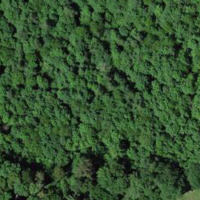
EUNIS habitat code: 41
Species observed at this site:
Lonicera acuminata